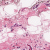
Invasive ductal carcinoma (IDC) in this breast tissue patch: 0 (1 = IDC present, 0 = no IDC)